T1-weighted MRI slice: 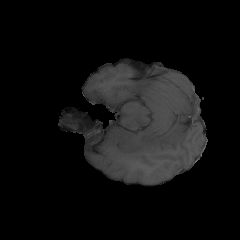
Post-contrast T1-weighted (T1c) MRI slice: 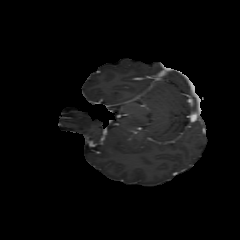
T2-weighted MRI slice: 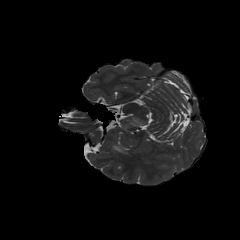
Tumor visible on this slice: yes